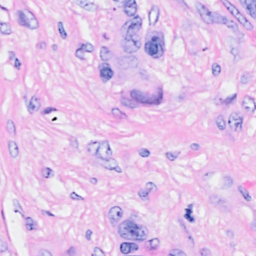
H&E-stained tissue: Breast